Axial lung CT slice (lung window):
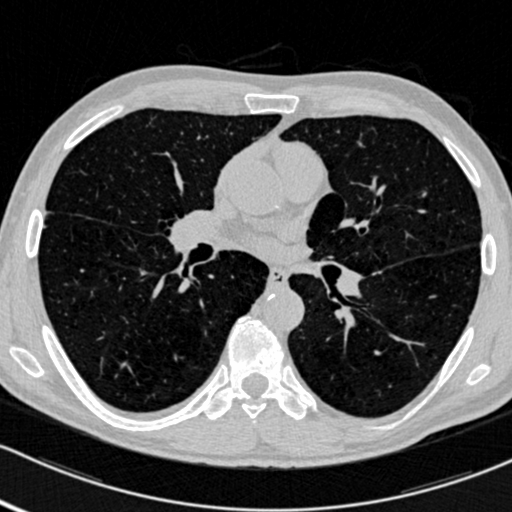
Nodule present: yes
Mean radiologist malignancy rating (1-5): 2